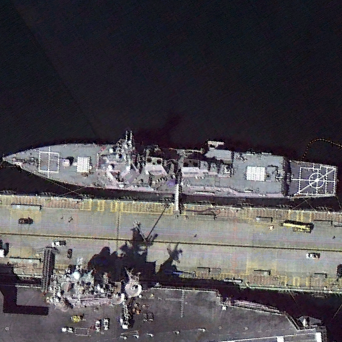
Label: Arleigh_Burke-class_destroyer